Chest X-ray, AP view. Patient: 42 years old, sex M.
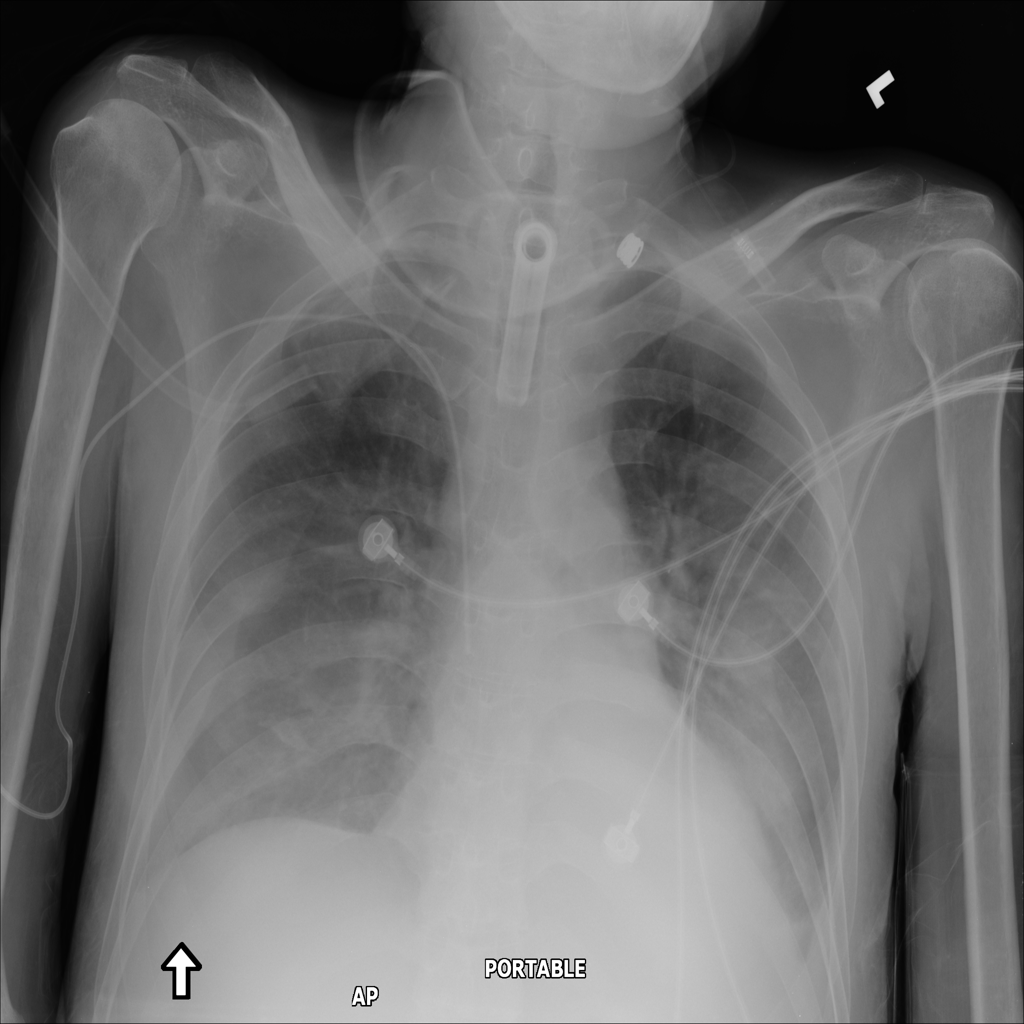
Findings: Consolidation